Modality: CBCT
Slice 86 of 137
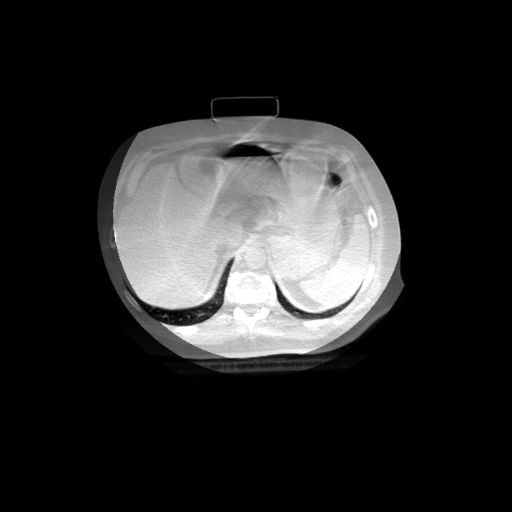